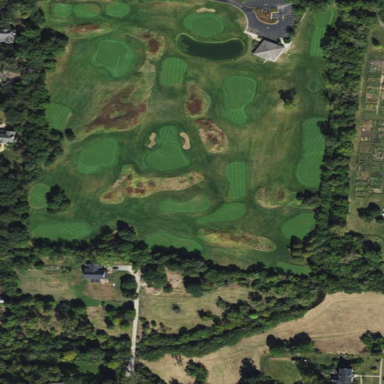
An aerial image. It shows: Golf course surrounded by greenery.